Field crop: maize
Growth stage: 2
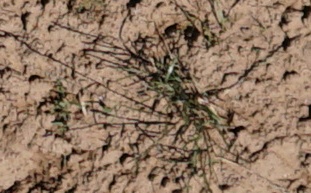
Species: lolium